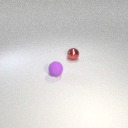
small red metal sphere behind small purple rubber sphere